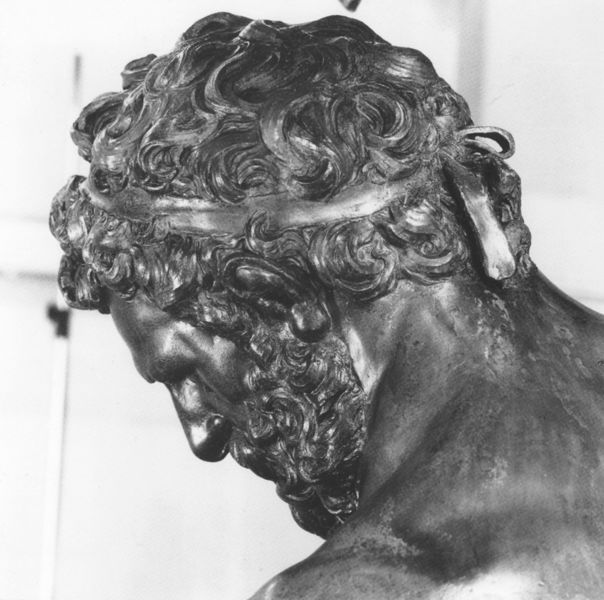
Titel: Herkulesbrunnen in Augsburg
Künstler: Adriaen de Vries
Standort: Augsburg (EU - D - B)
Schlagwörter: held, kopf, mann, schatten, weiß, frisur, grau, haar, licht, nase, ohr, profil, schwarz, stirn, schleife, bart, band, gesicht, stein, stirnband, hals, porträt, auge, figur, haare, locken, schulter, skulptur, statue, haarband, nacken, detail, muskeln, glanz, seitenansicht, metall, bildhauerei, bronze, plastik, wange, foto, fotografie, schwarzweiß, antik, binde, guss, athlet, grieche, standbild, mettal, haarbinde, gieche